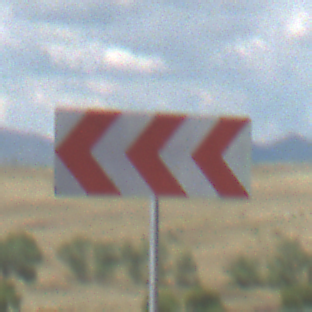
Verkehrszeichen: RichtungstafelnInKurvenGrossRechts
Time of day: Midday
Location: Outdoor (Nature)
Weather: PartlyCloudy
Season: NotSpecified
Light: Natural